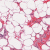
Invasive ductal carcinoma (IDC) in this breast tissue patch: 0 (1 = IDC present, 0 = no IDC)